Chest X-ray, PA view. Patient: 24 years old, sex M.
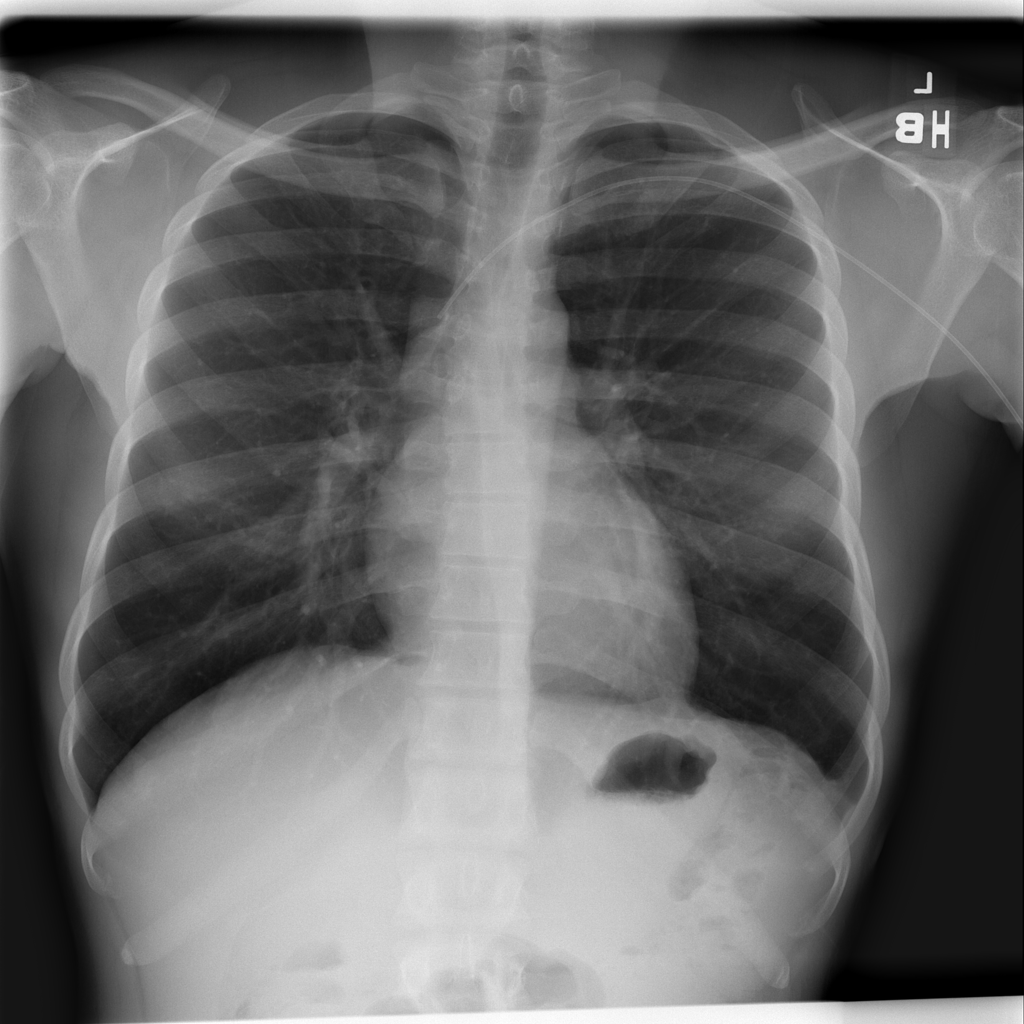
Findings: No Finding